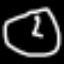
Label: clock